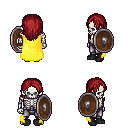
a pixel art fantasy rpg character, male body template, skeleton, yellow cape, metal pants, brunette long hairstyle, black shoes, shield, four views (front, back, left, right), 2x2 character sprite sheet, small pixel art, hard edges, no anti-aliasing